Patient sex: M
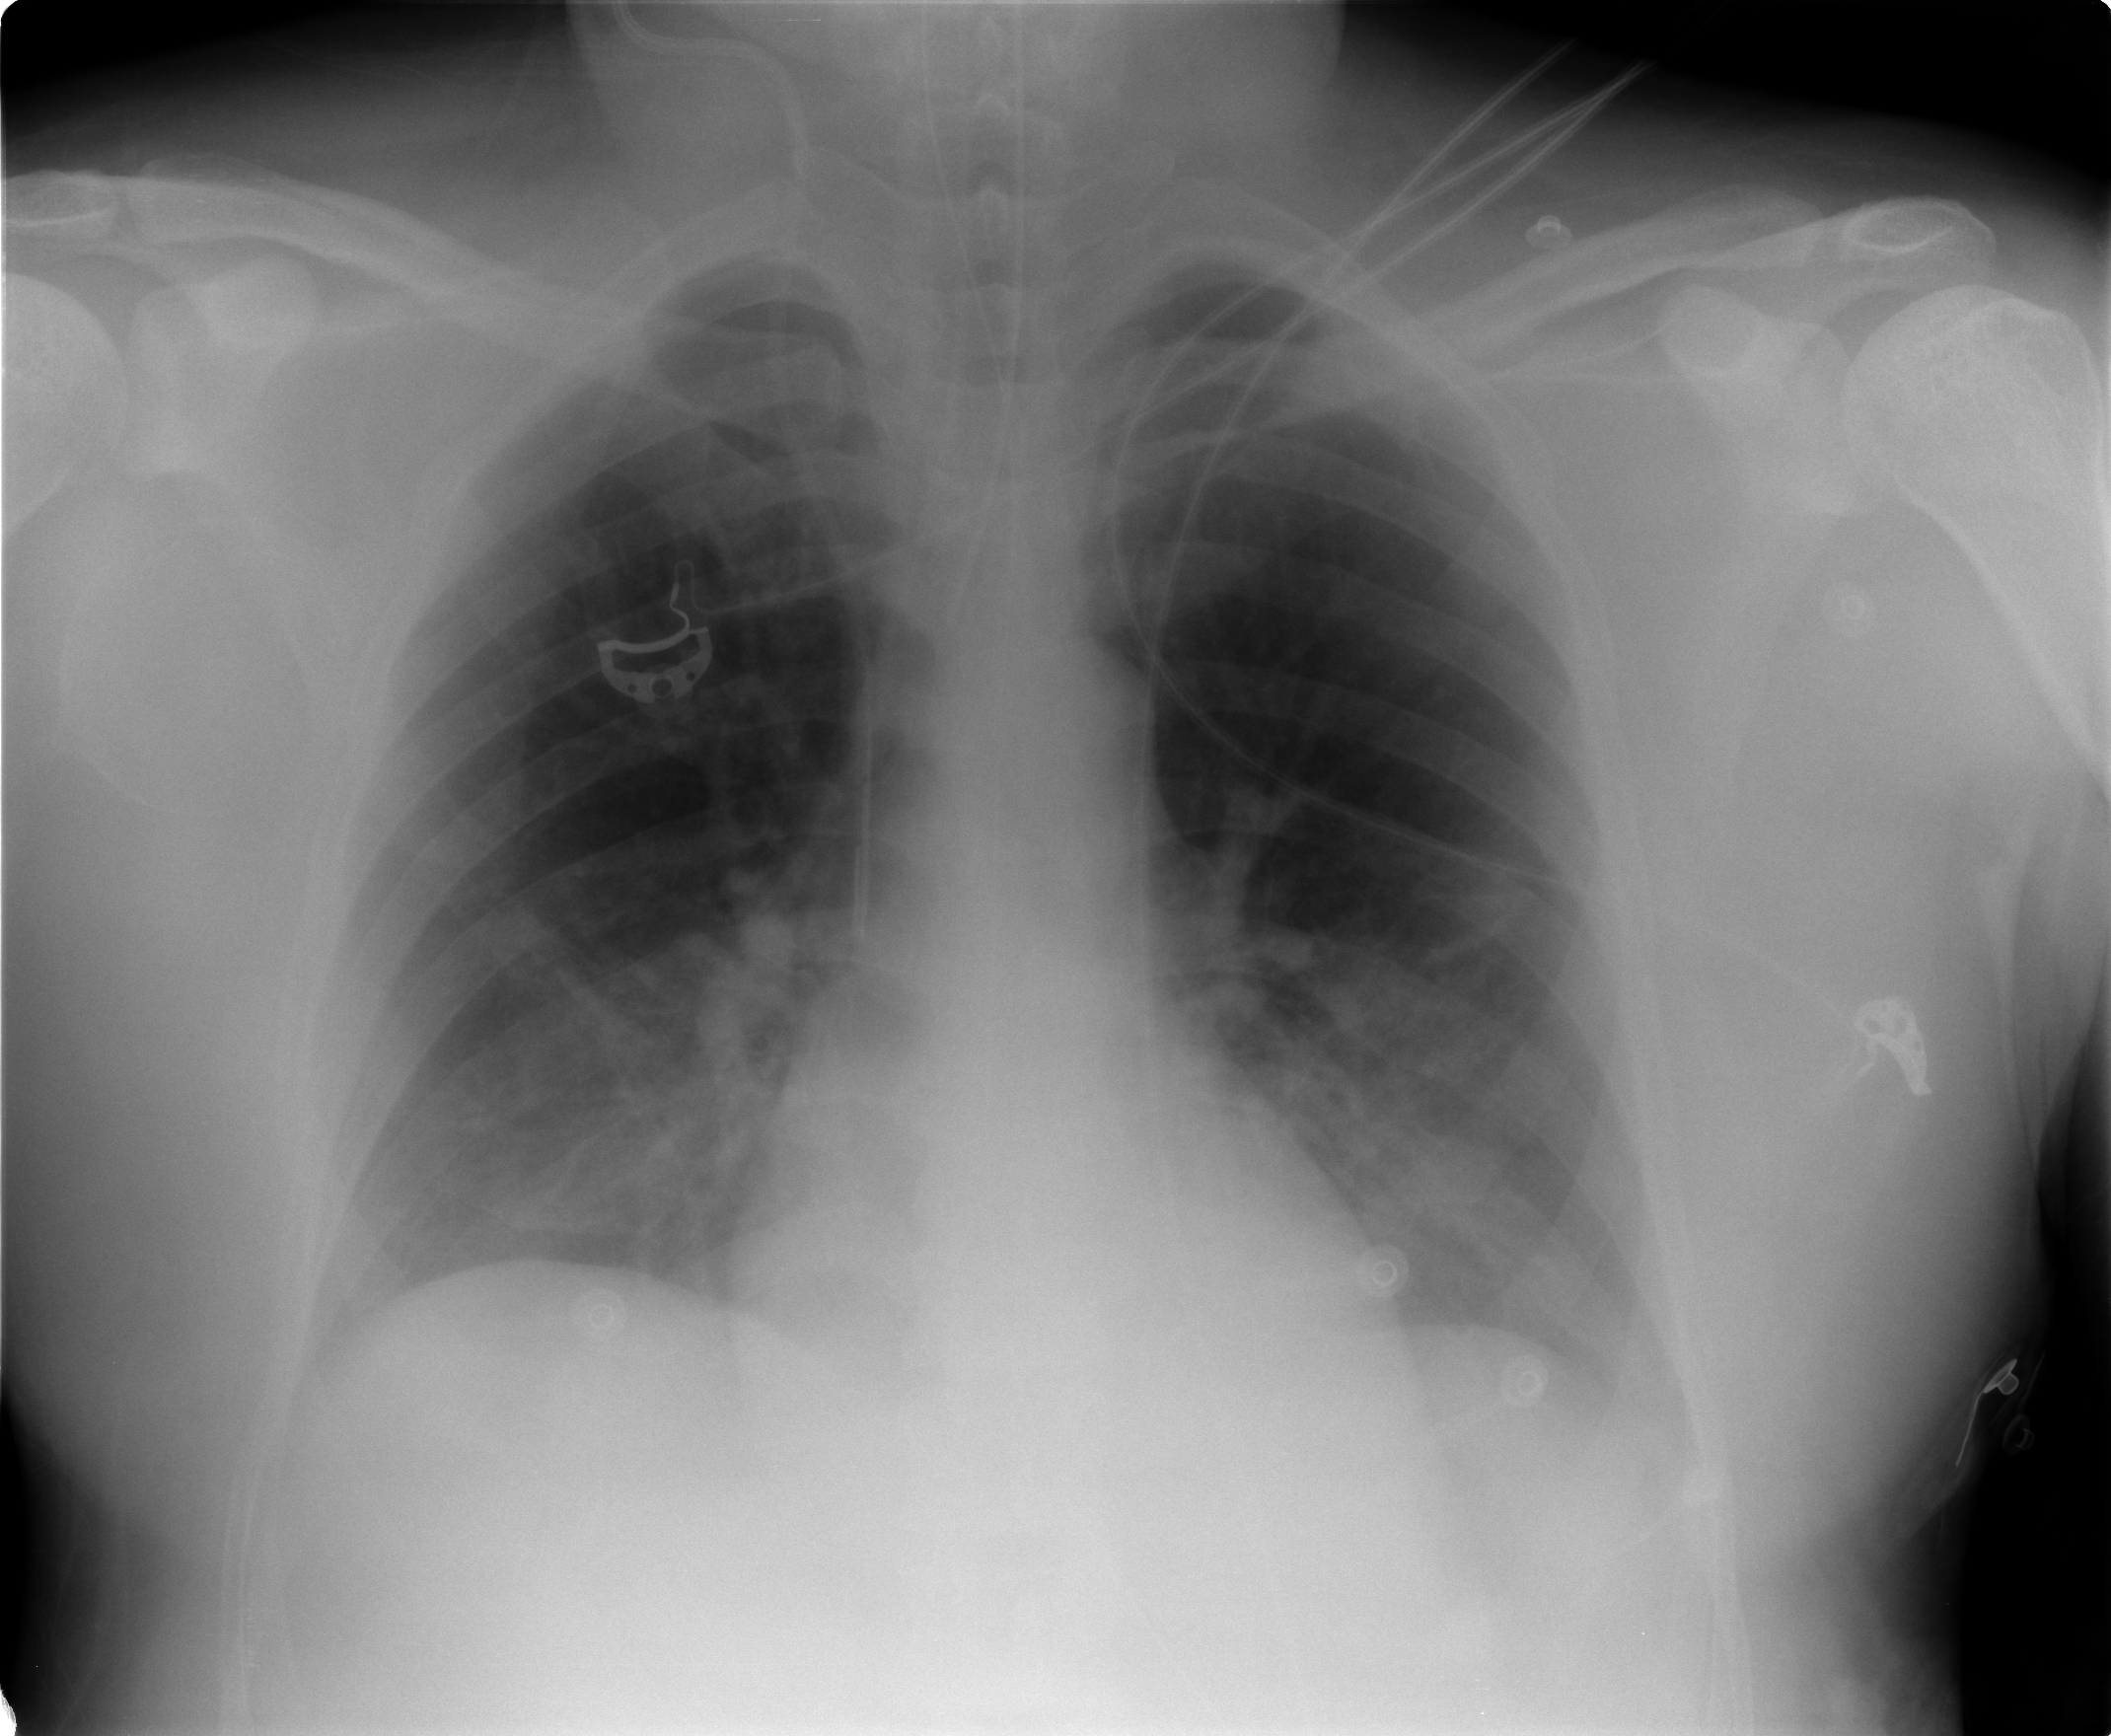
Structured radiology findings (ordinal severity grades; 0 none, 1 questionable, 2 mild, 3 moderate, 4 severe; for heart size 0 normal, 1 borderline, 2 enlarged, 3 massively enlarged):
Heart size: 0
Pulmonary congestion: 0
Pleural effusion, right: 0
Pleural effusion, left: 1
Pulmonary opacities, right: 0
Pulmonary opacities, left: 0
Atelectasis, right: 0
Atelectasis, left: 0